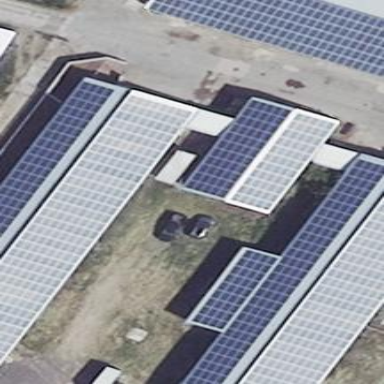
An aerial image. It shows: Small solar photovoltaic panel generator inside building.